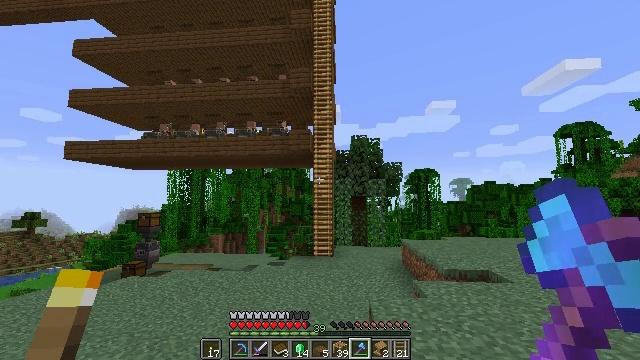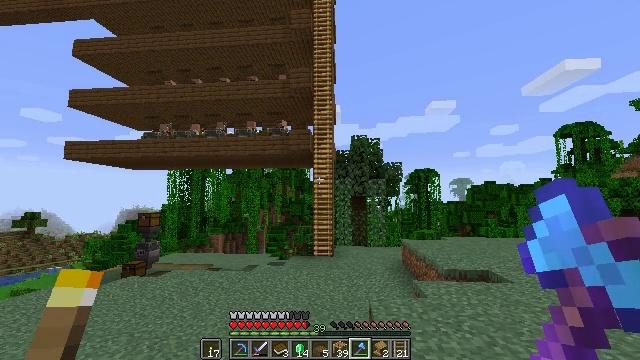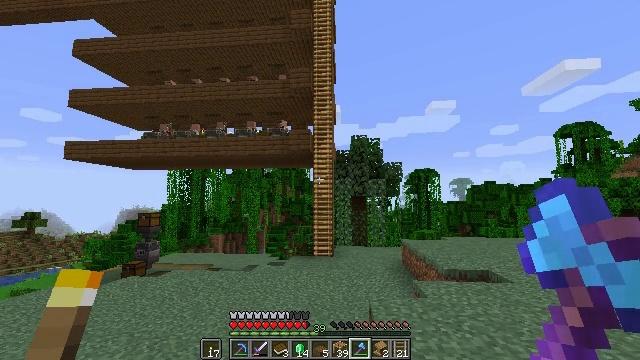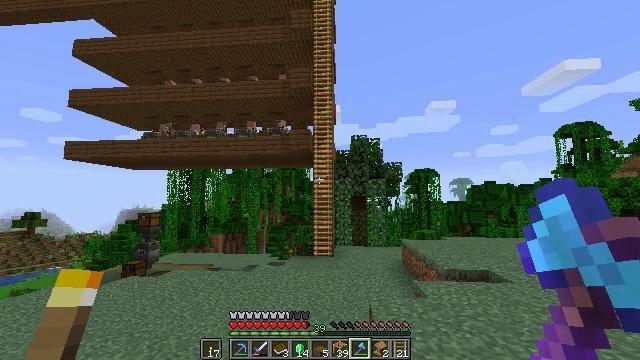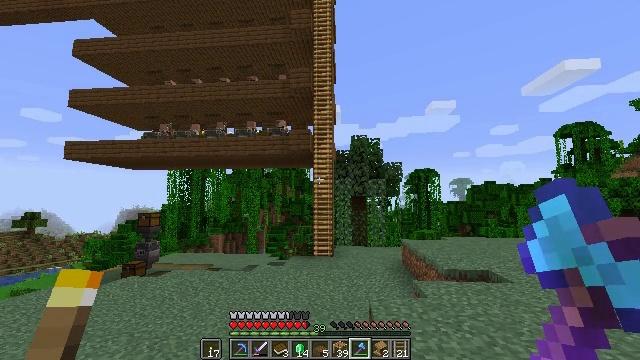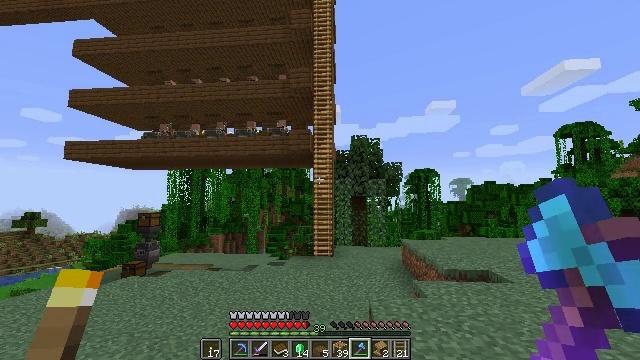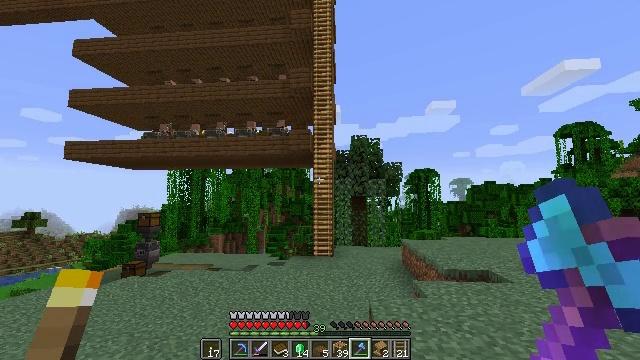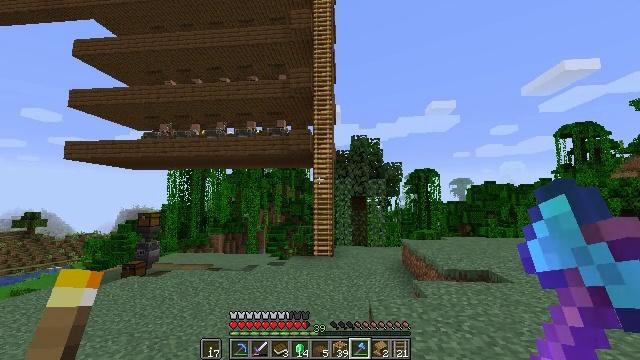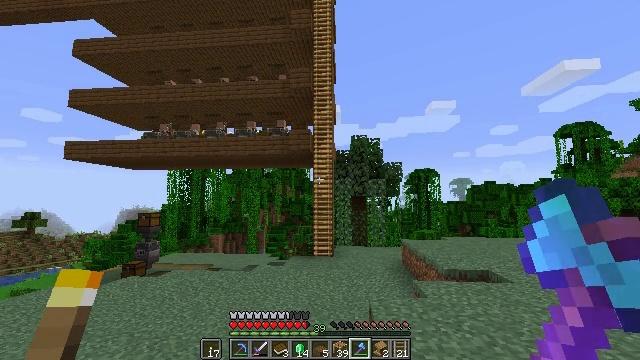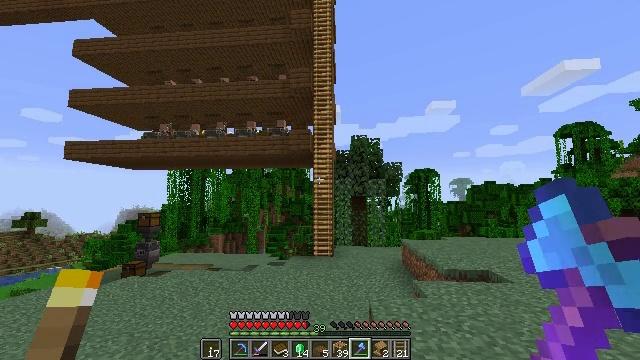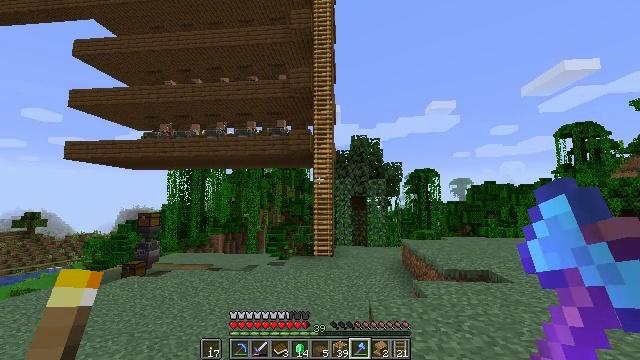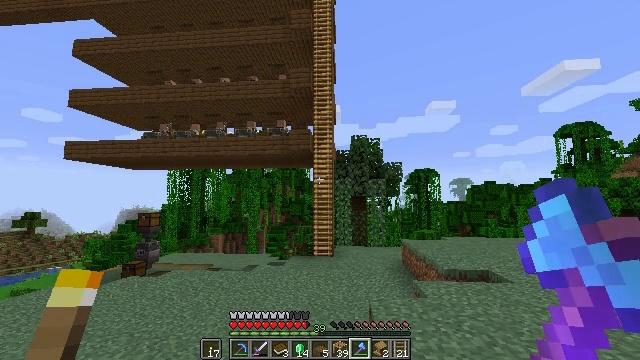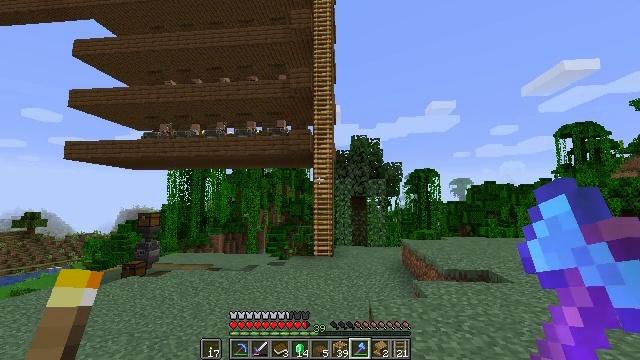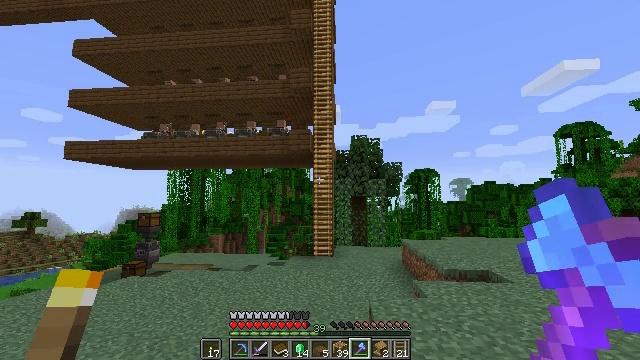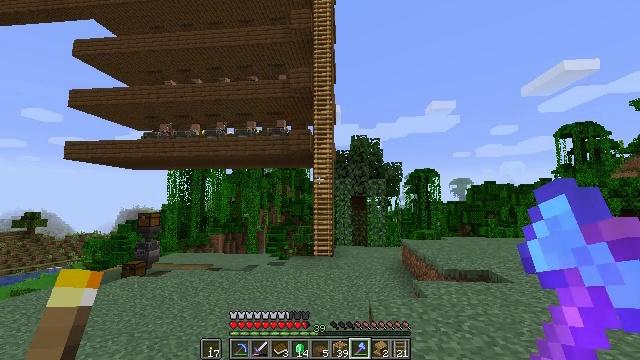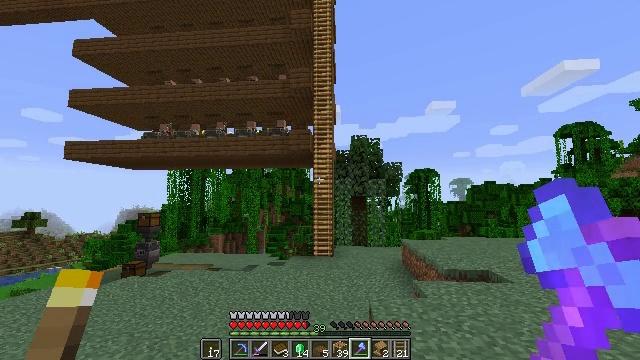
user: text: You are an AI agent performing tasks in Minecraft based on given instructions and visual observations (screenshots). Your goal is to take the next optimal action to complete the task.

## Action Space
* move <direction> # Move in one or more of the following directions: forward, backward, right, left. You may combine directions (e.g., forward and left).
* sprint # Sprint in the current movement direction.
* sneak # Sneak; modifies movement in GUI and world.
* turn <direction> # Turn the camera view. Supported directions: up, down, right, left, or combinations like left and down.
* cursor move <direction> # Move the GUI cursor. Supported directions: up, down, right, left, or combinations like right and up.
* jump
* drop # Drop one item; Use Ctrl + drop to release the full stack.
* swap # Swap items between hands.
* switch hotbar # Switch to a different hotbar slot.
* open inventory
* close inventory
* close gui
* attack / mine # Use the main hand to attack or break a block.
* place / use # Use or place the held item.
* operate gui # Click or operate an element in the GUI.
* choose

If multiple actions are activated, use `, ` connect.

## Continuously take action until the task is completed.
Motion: motion action
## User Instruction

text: Attack the spruce slab to remove it.
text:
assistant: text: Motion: no_op
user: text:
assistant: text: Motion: no_op
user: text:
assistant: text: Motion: no_op
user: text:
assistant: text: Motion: no_op
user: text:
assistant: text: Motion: no_op
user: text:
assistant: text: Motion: no_op
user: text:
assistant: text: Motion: no_op
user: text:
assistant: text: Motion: no_op
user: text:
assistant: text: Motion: no_op
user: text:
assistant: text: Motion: no_op
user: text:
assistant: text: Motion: no_op
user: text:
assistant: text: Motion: no_op
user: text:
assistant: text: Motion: no_op
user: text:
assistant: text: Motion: no_op
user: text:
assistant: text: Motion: no_op
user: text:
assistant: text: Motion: no_op
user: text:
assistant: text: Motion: no_op
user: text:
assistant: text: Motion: no_op
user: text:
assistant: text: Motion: no_op
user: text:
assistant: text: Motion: no_op
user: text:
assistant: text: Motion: no_op
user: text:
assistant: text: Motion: no_op
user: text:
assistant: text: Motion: no_op
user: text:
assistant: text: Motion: no_op
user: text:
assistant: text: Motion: no_op
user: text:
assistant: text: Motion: no_op
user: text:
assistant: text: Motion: no_op
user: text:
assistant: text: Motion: no_op
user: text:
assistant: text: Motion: no_op
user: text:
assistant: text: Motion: no_op